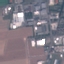
Land use / land cover: Industrial